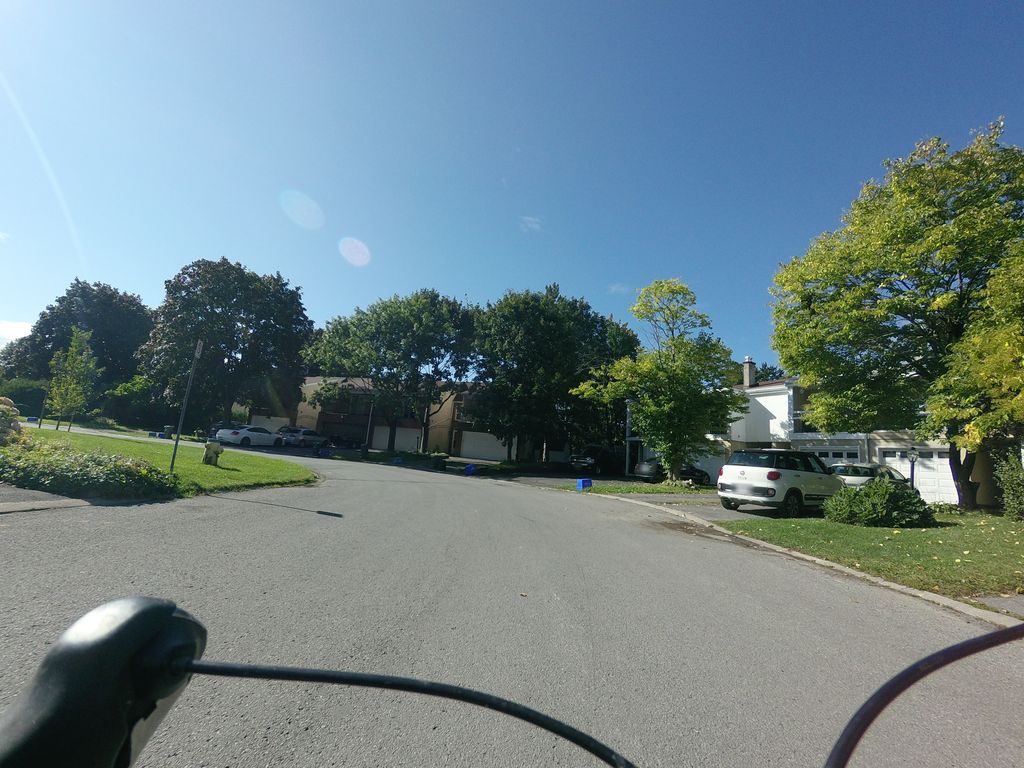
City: ottawa-gatineau